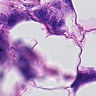
Metastatic tissue present: yes